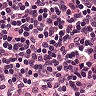
Metastatic tissue present: no